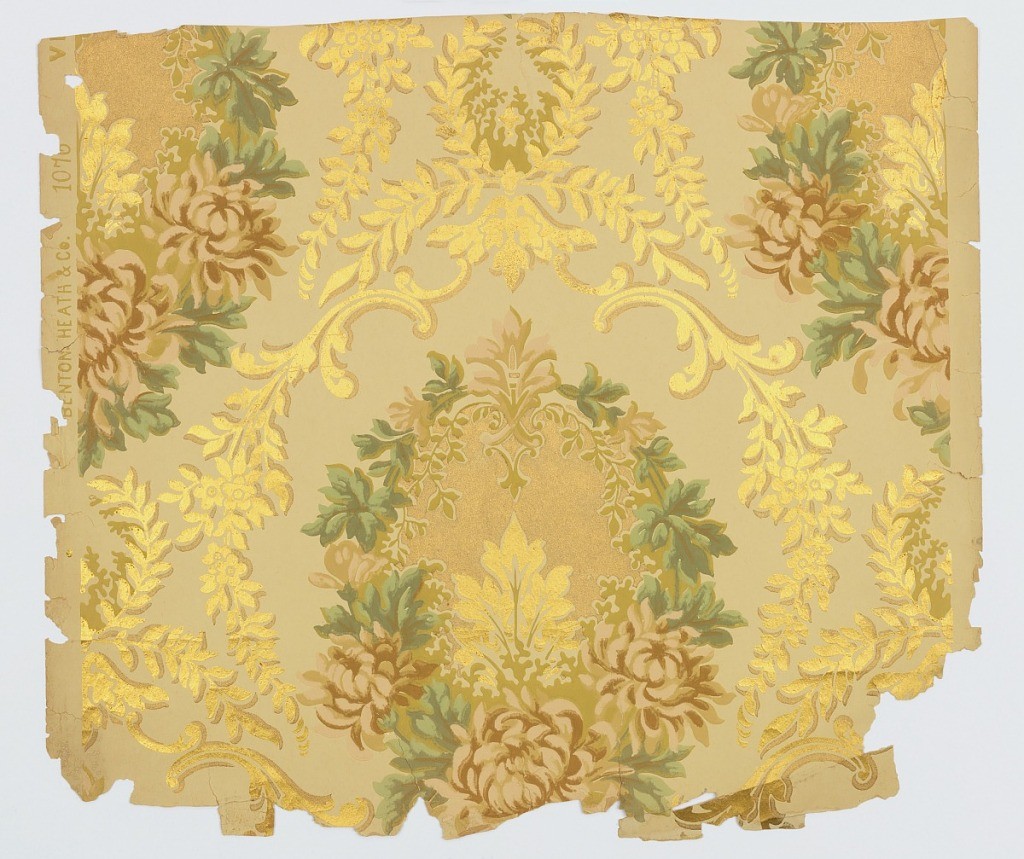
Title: Sidewall
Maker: Benton, Heath & Co., Hoboken, New Jersey, 1875 - 1917
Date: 1890–1910
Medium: Machine-printed on paper
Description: Floral medallions enclosed within diaper pattern formed with scrolls and foliate sprigs. Printed in salmon, green, ocher and metallic gold on beige ground. Printed in selvedge: "Benton, Heath & Co. 1076".